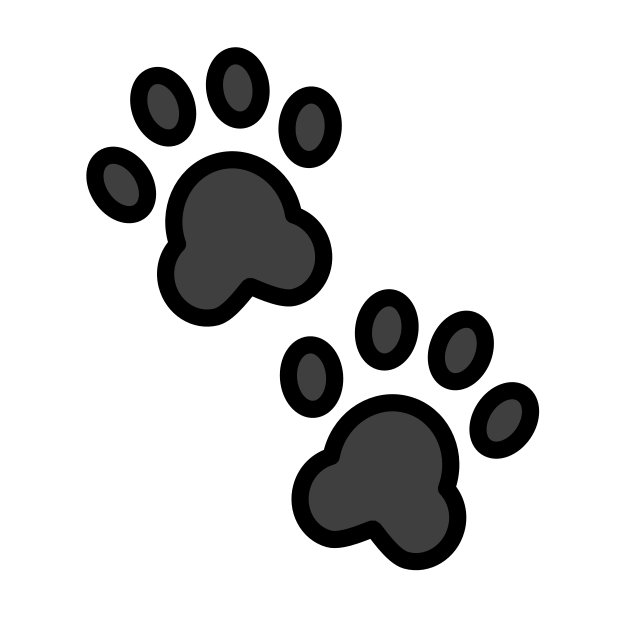
paw prints